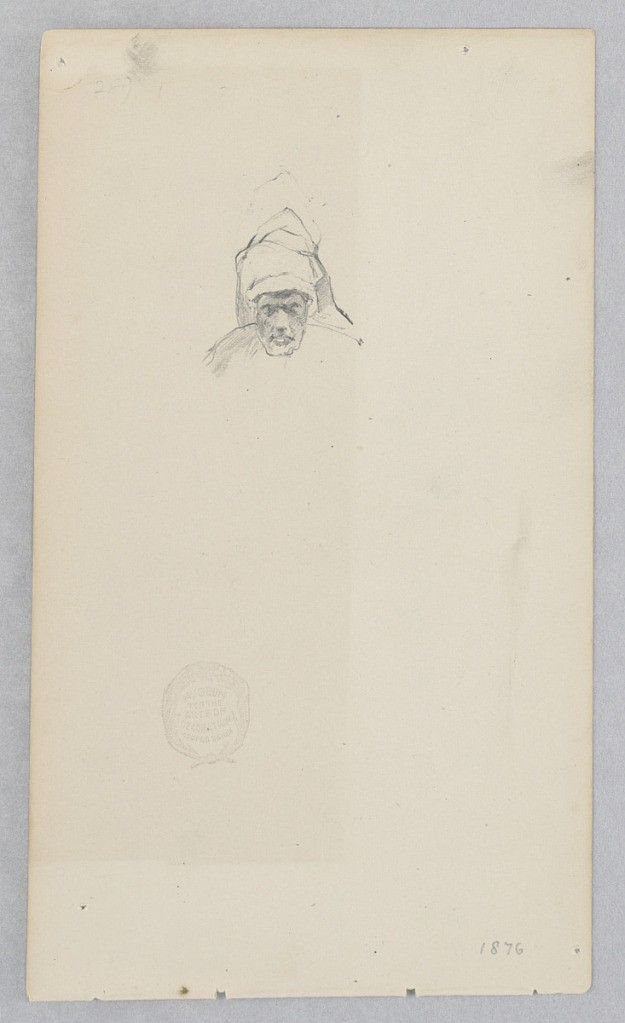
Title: Man
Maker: Robert Frederick Blum, American, 1857–1903
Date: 1876
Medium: Graphite on wove paper
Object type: Drawing
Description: Partial sketch of a male figure wearing a turban.